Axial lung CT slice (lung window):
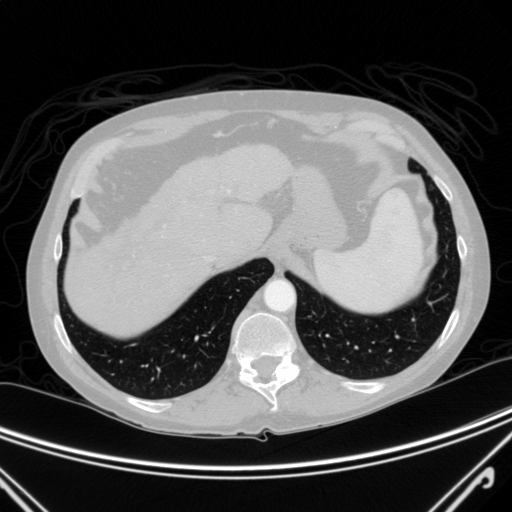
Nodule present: no